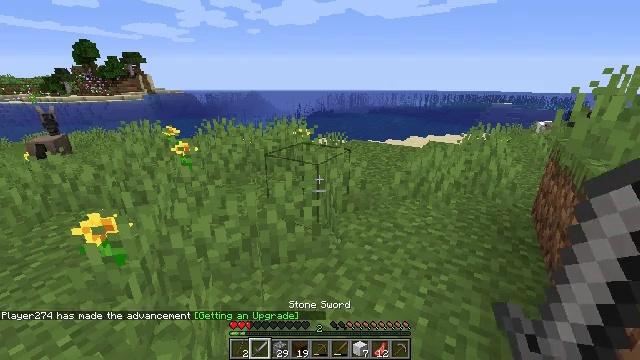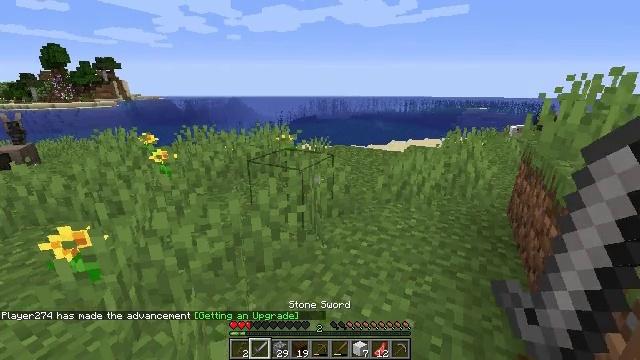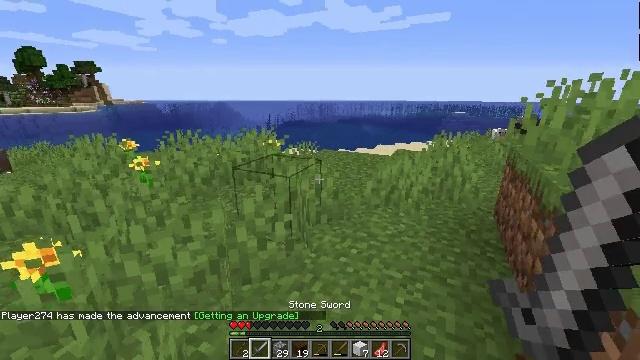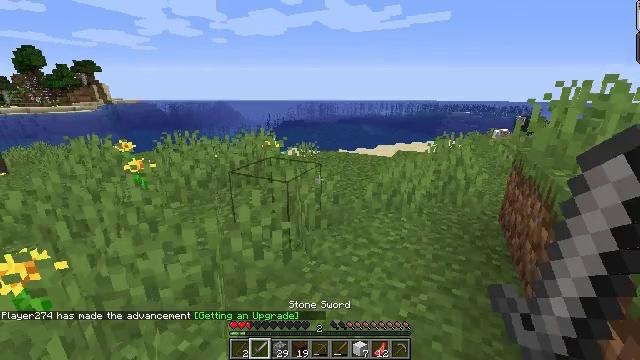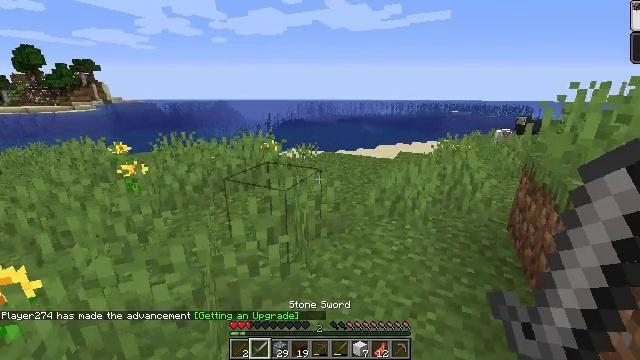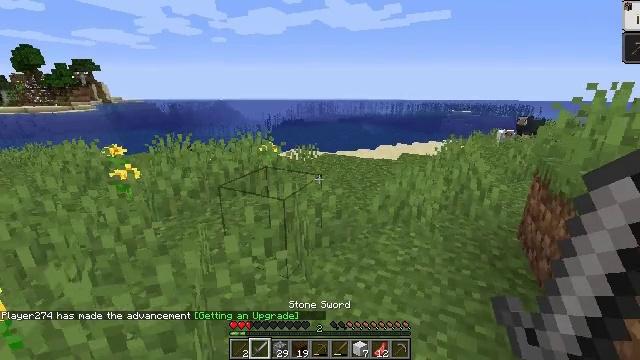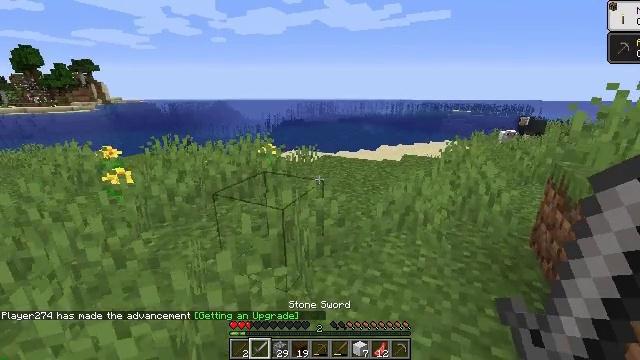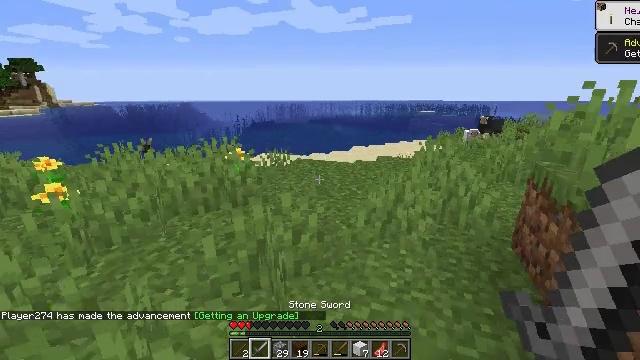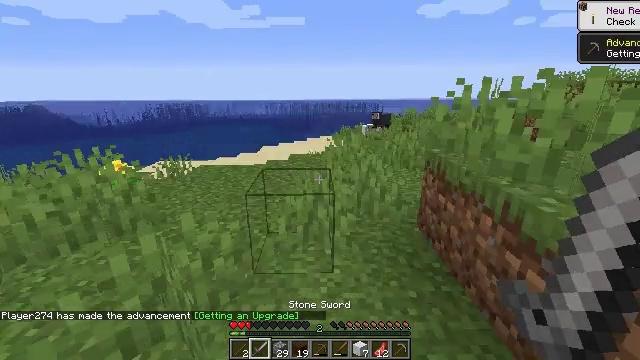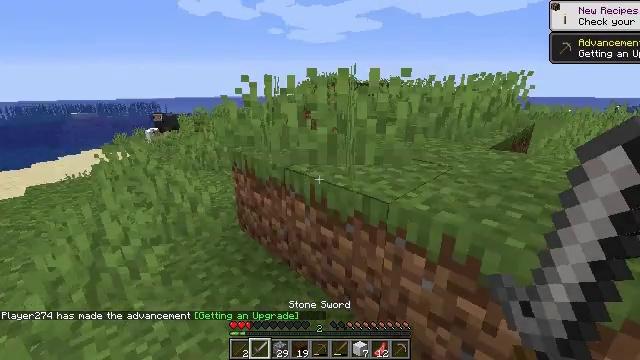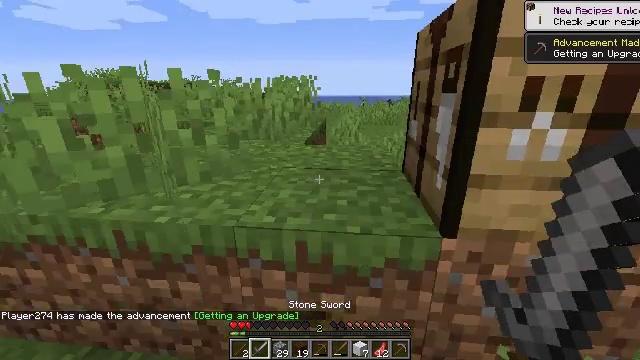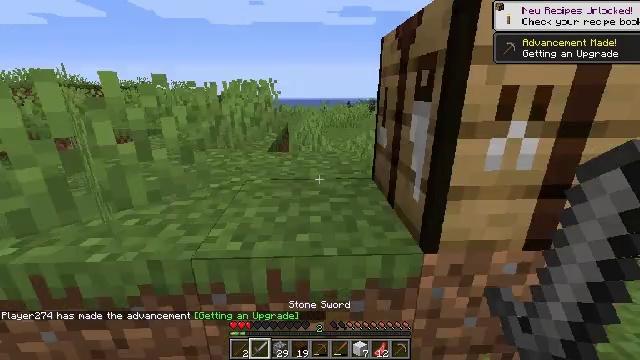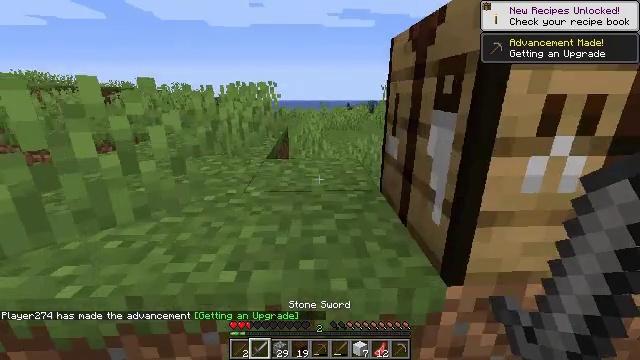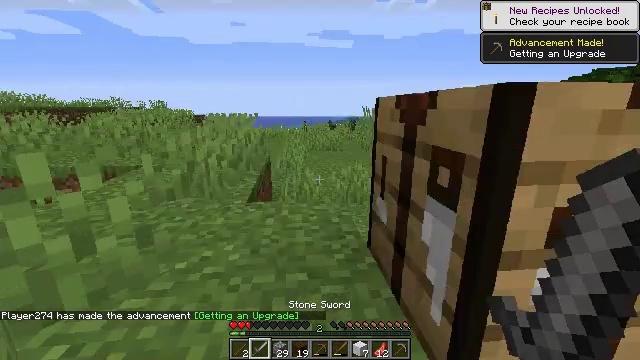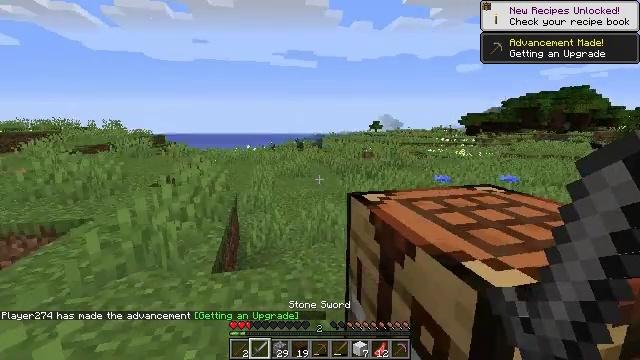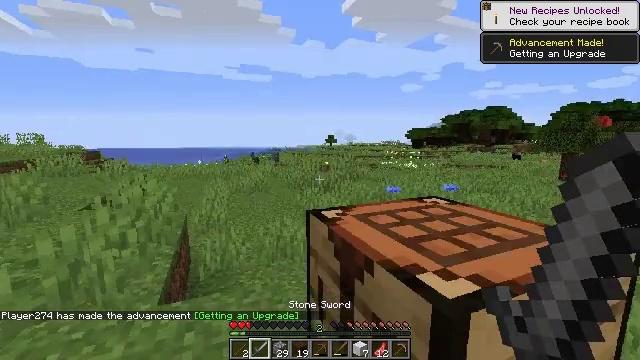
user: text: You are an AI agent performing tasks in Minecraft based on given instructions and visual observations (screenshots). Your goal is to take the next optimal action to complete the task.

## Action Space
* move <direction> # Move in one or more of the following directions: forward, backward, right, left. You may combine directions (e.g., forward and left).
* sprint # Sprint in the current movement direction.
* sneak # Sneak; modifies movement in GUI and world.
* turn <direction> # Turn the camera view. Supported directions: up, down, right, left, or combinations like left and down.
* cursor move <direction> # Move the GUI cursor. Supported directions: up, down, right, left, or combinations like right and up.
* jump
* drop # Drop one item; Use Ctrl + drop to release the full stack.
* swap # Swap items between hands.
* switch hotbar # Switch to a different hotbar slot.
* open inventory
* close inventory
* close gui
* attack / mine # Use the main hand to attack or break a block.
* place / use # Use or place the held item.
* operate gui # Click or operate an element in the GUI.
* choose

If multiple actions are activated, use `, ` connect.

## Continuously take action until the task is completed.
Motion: motion action
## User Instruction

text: Left click on the crafting table
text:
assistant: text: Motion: turn right and up
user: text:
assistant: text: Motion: move forward, turn right
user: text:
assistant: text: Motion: move forward
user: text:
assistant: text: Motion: move forward
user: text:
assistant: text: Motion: move forward
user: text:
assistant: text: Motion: move forward
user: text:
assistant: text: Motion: move forward, turn right
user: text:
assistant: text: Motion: move forward, turn right
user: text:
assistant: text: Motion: move forward, turn right
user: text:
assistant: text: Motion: move forward, turn right
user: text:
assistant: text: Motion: move forward, turn right
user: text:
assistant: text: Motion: move forward
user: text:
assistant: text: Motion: move forward, turn right and up, jump
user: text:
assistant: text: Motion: move forward, turn right and up, jump
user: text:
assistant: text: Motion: move forward, turn right and up, jump
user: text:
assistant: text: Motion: move forward, jump
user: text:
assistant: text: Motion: move forward, jump
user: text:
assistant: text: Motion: move forward, turn right and down, jump
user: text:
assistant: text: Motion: move forward, turn right and down, attack / mine, jump
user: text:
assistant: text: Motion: move forward, turn right and down, attack / mine, jump
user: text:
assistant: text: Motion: turn right and down, attack / mine
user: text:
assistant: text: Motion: turn right and down, attack / mine
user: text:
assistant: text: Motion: turn right and down, attack / mine
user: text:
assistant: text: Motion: turn right and down, attack / mine
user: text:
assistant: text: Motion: attack / mine
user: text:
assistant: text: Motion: attack / mine
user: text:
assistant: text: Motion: attack / mine
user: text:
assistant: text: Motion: attack / mine
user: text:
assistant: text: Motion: turn right, attack / mine
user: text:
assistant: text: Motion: turn right, attack / mine